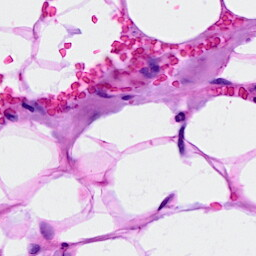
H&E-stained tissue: Breast